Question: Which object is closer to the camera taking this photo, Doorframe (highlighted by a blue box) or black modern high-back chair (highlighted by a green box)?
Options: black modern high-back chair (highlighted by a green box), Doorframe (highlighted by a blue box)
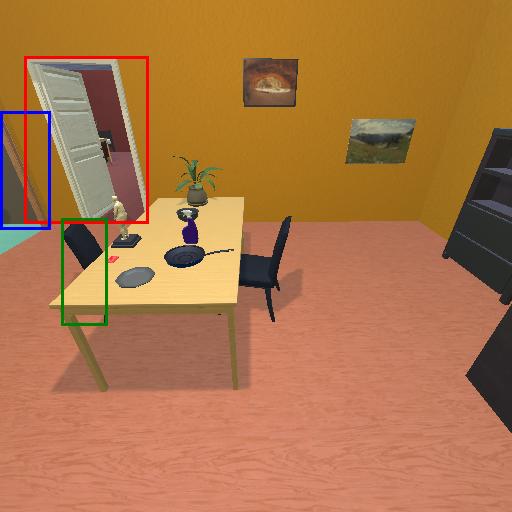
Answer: black modern high-back chair (highlighted by a green box)